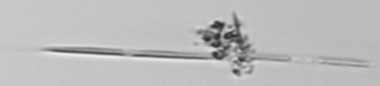
Label: Pseudo-nitzschia